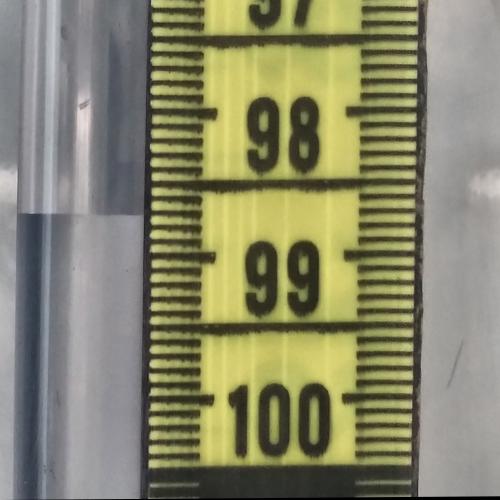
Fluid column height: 98.7 cm